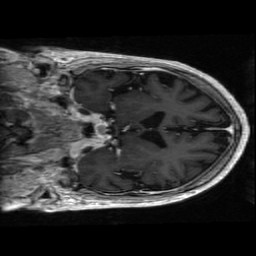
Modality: T1w
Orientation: coronal
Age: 65
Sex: male
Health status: ill